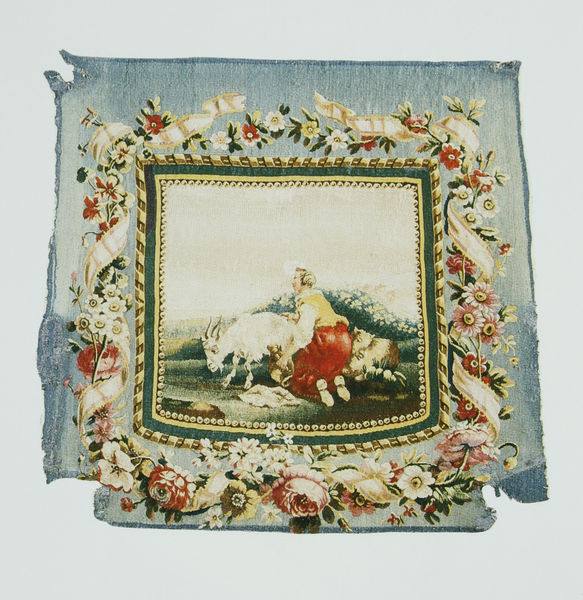
Titel: Sitzbezug eines Sessels
Standort: St. Petersburg
Institution: Schloss Pawlowsk
Schlagwörter: berg, blau, blätter, himmel, mann, weiß, wolken, gelb, grün, landschaft, mädchen, blume, blumen, braun, frau, stuhl, blüten, gras, rose, rosen, rot, schal, tier, tiere, tuch, wiese, muster, ornament, rock, hemd, hose, jacke, band, bluse, knoten, mensch, rahmen, stein, zerrissen, bild, feld, hügel, natur, weide, bestickt, gold, stickerei, stoff, decke, girlande, perle, perlen, umrandung, kanne, krug, ranken, hellblau, magd, schlafen, zwei, schuhe, fahne, bäuerin, berge, gebirge, grasen, rand, flattern, blue, fight, kissen, pillow, red, white, women, dekoration, bezug, black, bordüre, green, hair, lady, painting, skirt, wall, woman, yellow, gobelin, kopftuch, dekor, floral, verzierung, decorative, flowers, pink, tapestry, stuck, plant, junge, bauer, foto, fotografie, blütenblätter, schaf, heide, umrahmung, milch, knien, kranz, brokat, ranke, girlanden, ecken, kaputt, pfingstrosen, flower, clouds, man, rocks, sky, stone, fangen, knieend, kniend, field, girl, hill, hills, mountain, nature, blumenkranz, tapisserie, ribbon, blumenranke, hörner, melken, grass, plants, käse, gewebe, goldrand, textil, trim, bock, hüten, fabric, animals, ziegenbock, ziege, wandbehang, quadrat, viereck, dead, meadow, danish, roses, outside, ziegen, bauernszene, human, pastorale, ghirlande, leaves, pastoral, vest, design, art, pants, shoes, widder, animal, anemonen, cloth, top, shield, margeriten, narzissen, figure, horn, horns, goat, ram, sheep, dutch, sennerin, holland, lambs, osterglocken, ribbons, gerissen, land, sohlen, textilkunst, plate, textilie, zerissen, kneeling, shirt, shepherd, jug, textile, webkunst, stich, goats, kniened, bucolic, torn, border, schuhsohle, bildeinfassung, bildteppich, schuhsohlen, wandbehnag, zigenbock, embroidery, countryside, picnic, daisy, kneel, bocl, roter rock, greenery, bag, medow, milk, borders, antlers, r, finnish, cuts, beads, red skirt, colourfull, auf knien, shepardess, milkmaid, gout, denim, decorative border, finnsh, 꽃, 액자, 여인, 염소, 조각보, 빨간 치마, 동산, 화사한, 아름다운, 장미, waoman, tan sky